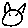
Label: cat